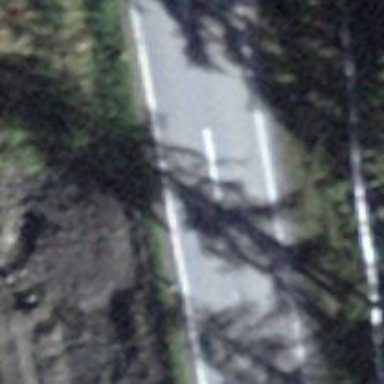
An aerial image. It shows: Primary road with asphalt surface.